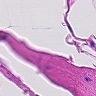
Metastatic tissue present: no